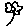
Label: flower